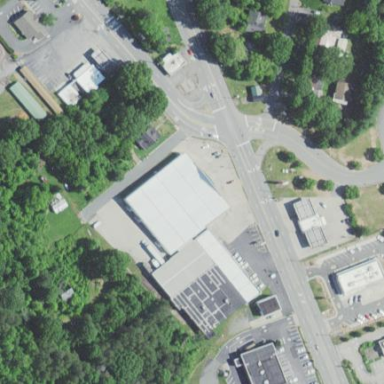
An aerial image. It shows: Building with furniture shop.